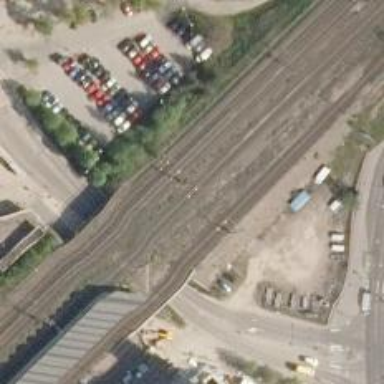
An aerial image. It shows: Railway signal.